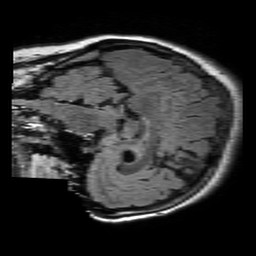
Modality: FLAIR
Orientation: sagittal
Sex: female
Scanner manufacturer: philips
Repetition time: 11 s
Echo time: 0.125 s